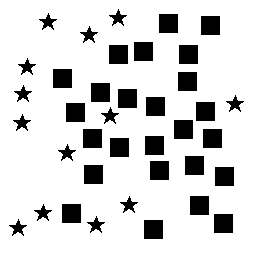
Squares: 25
Triangles: 0
Stars: 13
Total shapes: 38